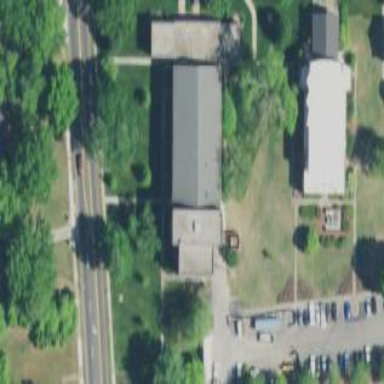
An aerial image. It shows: College building.